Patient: sex M, age 75
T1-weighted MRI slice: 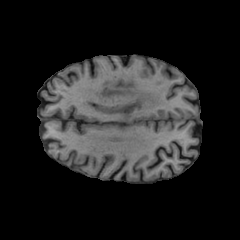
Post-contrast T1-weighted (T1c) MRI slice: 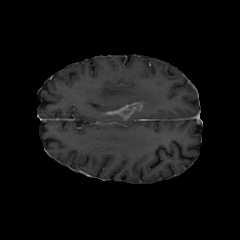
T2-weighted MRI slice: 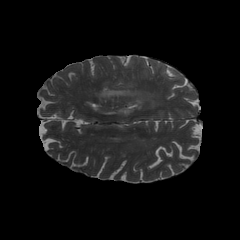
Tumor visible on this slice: yes
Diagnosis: Glioblastoma, IDH-wildtype
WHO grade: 4